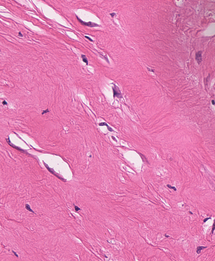
Tumor epithelial tissue: no
Tumor-associated stroma tissue: yes
Normal tissue: no